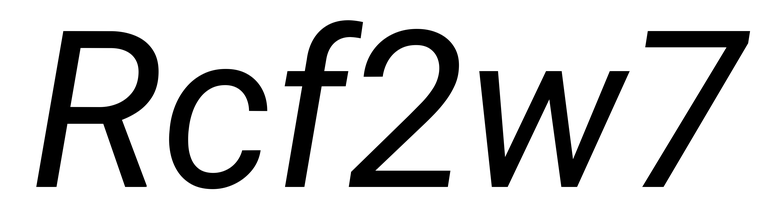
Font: Roboto-Italic_Italic